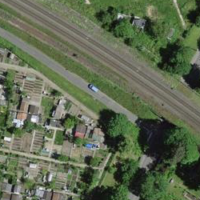
EUNIS habitat code: 53
Species observed at this site:
Discus rotundatus
Monacha cartusiana
Oxychilus cellarius
Oxychilus navarricus
Chondrula tridens
Candidula unifasciata